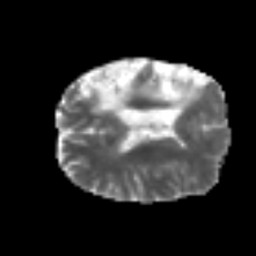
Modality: MD
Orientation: axial
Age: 49
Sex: male
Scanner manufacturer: siemens
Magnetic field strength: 3 T
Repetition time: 6.1 s
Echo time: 0.101 s